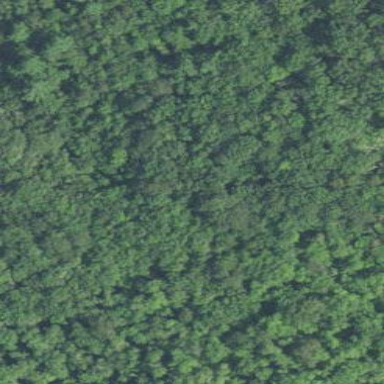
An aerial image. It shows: Mixed leaf woodland.